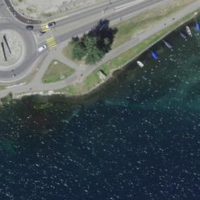
EUNIS habitat code: 14
Species observed at this site:
Aythya fuligula
Podiceps cristatus
Sorbus aucuparia
Fulica atra
Populus tremula
Anas platyrhynchos
Cygnus olor